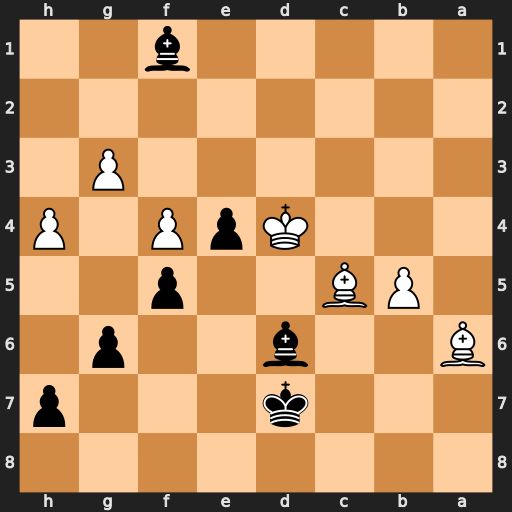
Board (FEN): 8/3k3p/B2b2p1/1PB2p2/3KpP1P/6P1/8/5b2
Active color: b
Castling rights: -
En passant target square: -
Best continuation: Bxc5+ Kxc5 e3